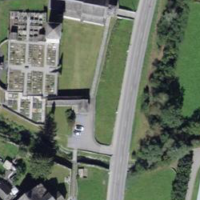
EUNIS habitat code: 54
Species observed at this site:
Podarcis muralis